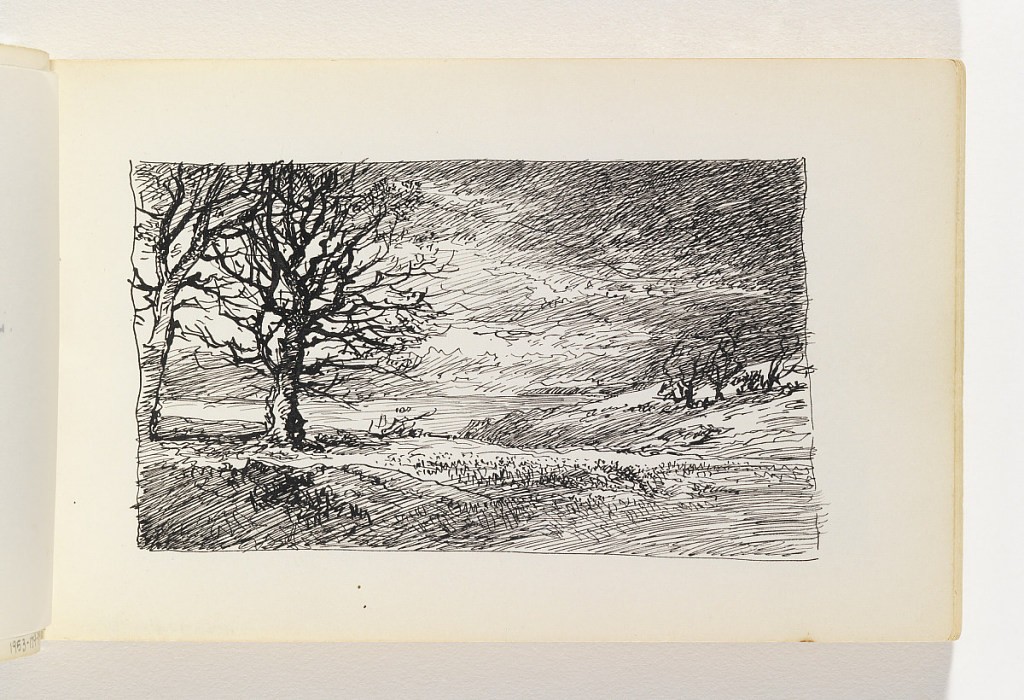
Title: Dark Landscape with Bare Trees on Water Inlet
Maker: William Trost Richards, American, 1833–1905
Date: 1890–1900
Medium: Pen and black ink on off-white wove paper
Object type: Sketchbook folio
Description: landscape with two large, dark, bare trees in left foreground. Hill in right distance with more bare trees, (possible) additional trees in right background.